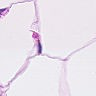
Metastatic tissue present: no